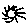
Label: sun